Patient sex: M
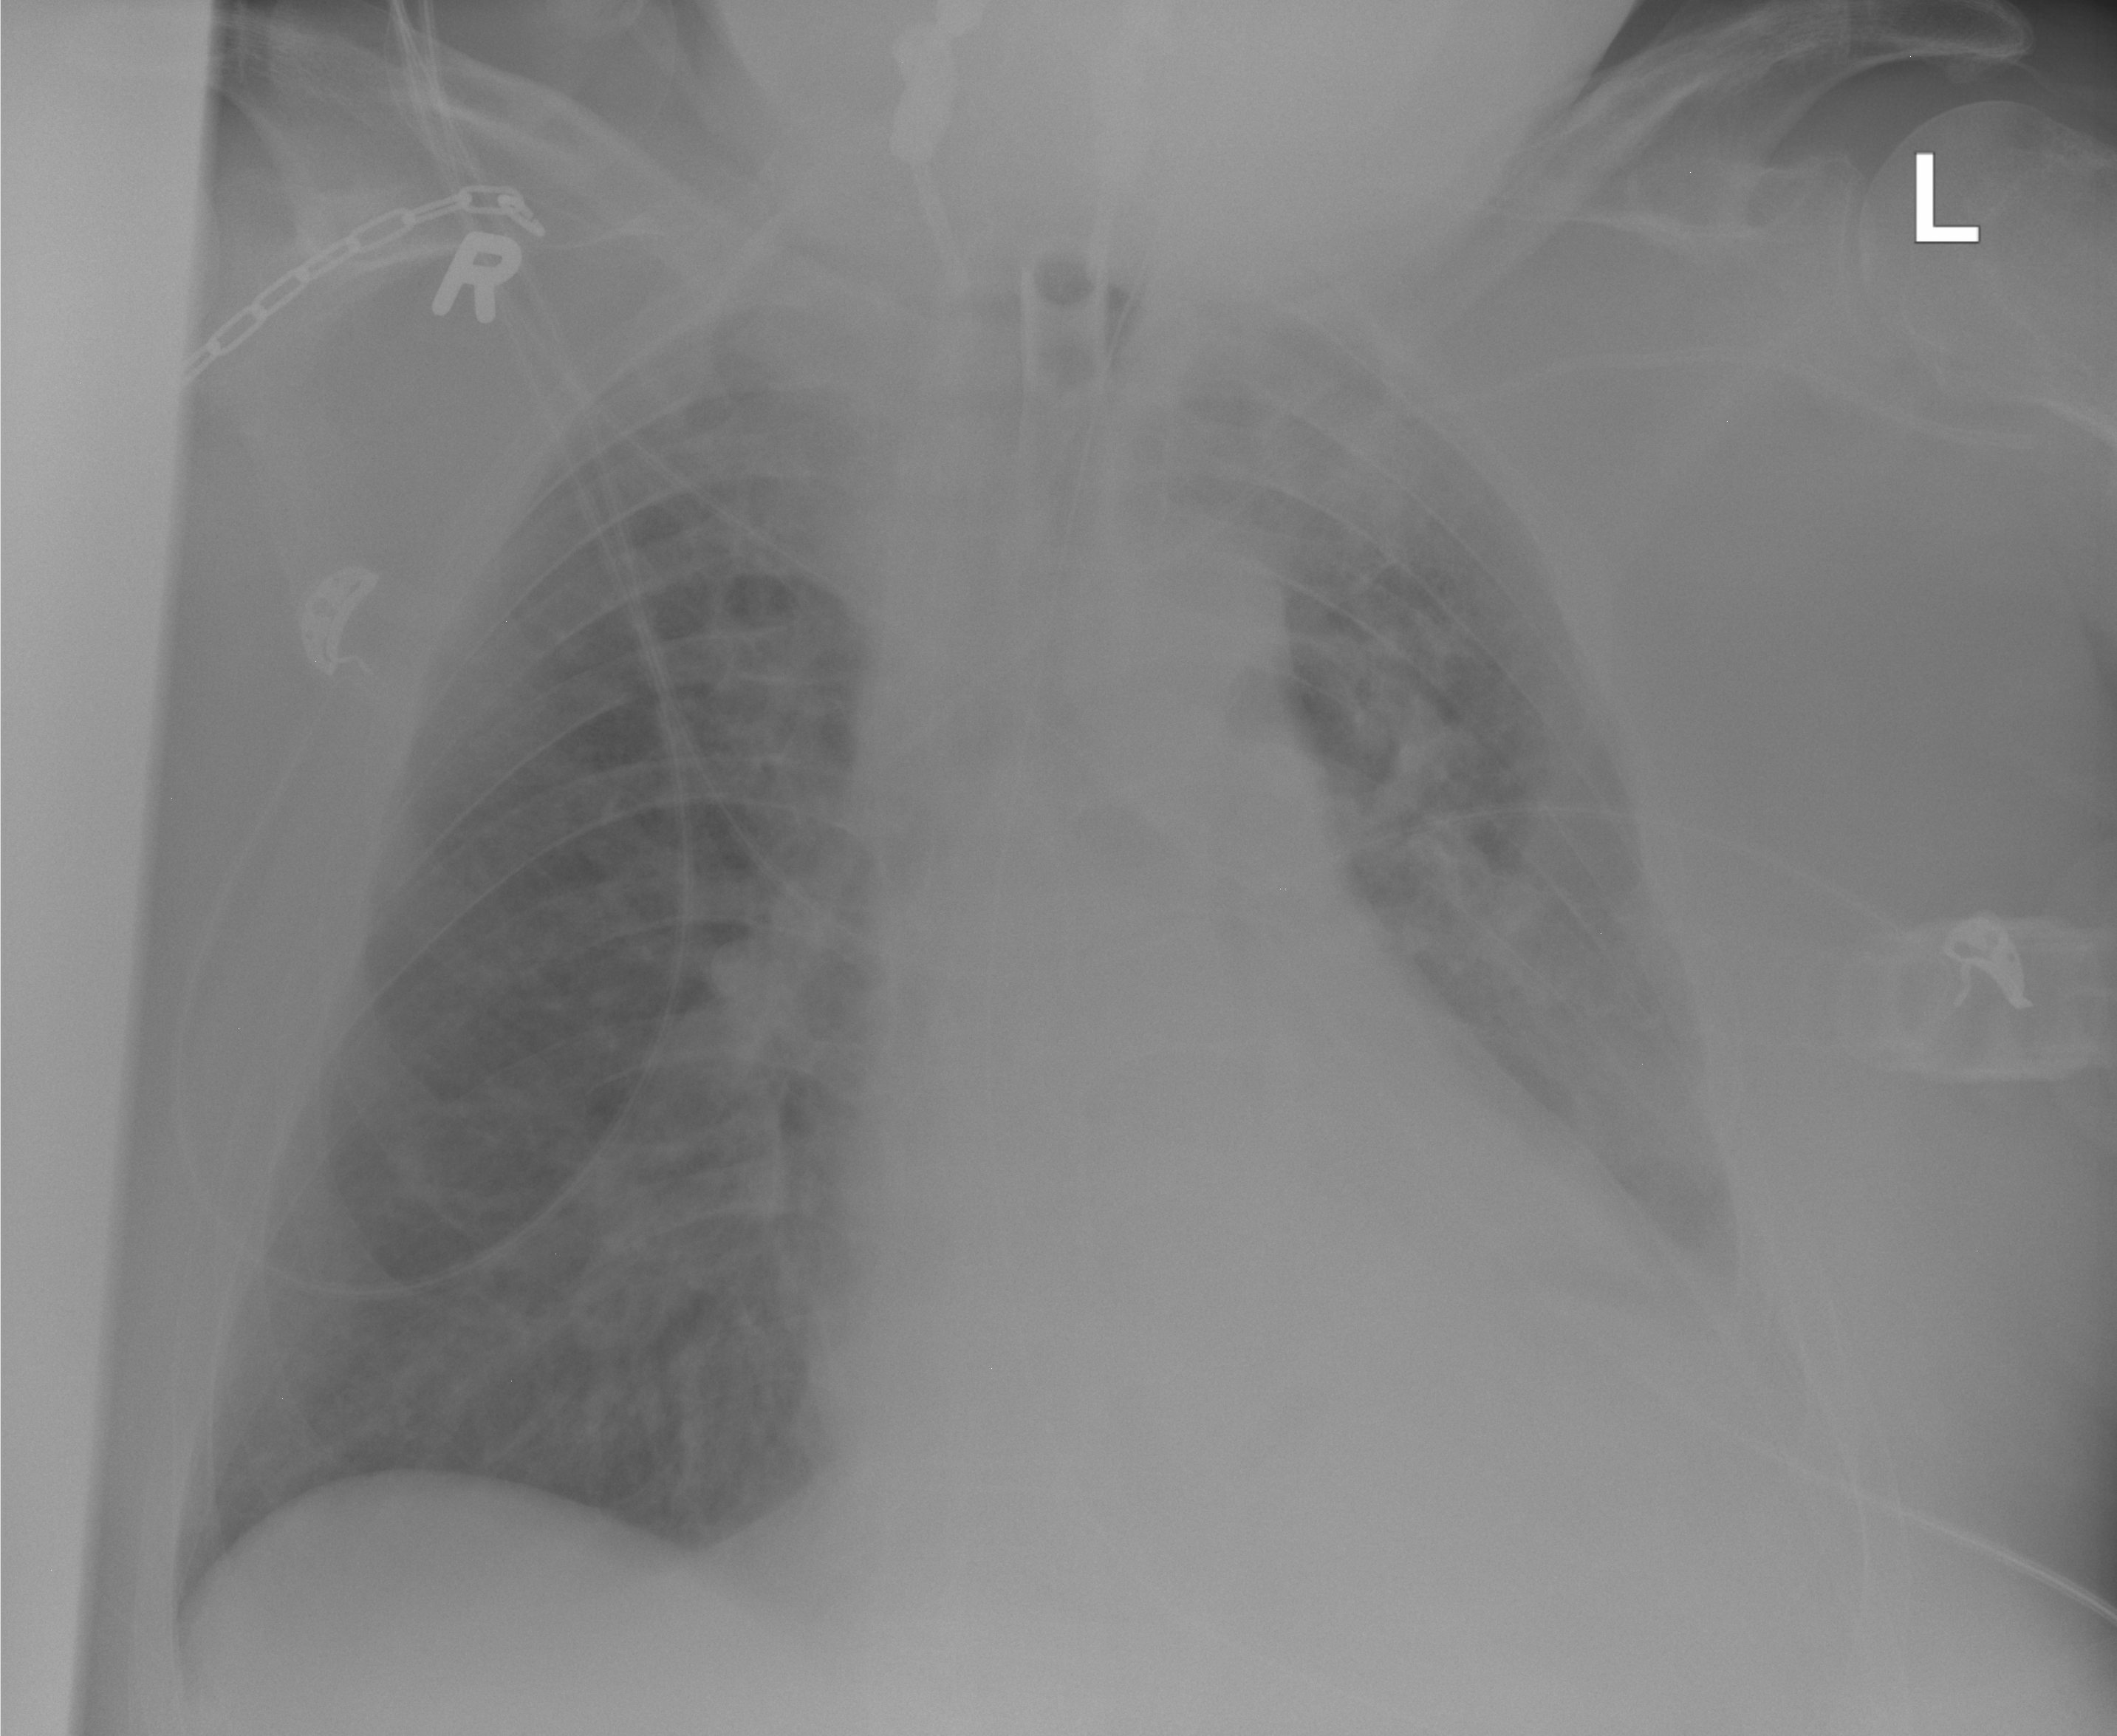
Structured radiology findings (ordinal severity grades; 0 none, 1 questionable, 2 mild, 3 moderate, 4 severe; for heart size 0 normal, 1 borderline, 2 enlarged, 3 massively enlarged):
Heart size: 2
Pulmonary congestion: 2
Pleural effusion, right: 0
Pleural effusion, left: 1
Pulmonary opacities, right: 0
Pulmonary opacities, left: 0
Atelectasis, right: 0
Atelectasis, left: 2